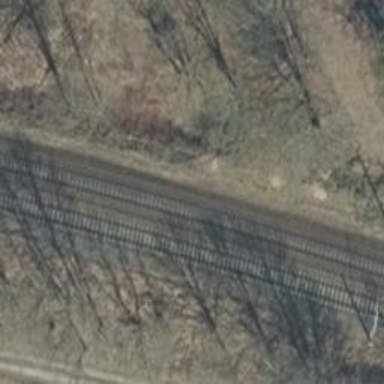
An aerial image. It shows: Railway with electrified contact lines.